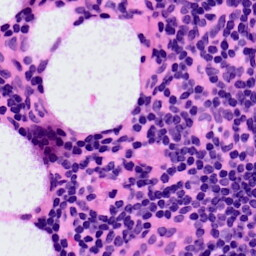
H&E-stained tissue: LymphNode